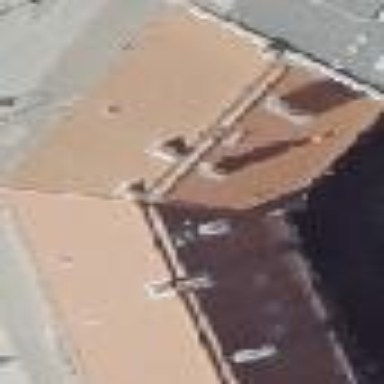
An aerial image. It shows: Apartment building with double saltbox roof shape.